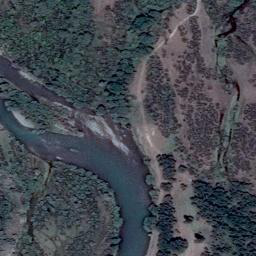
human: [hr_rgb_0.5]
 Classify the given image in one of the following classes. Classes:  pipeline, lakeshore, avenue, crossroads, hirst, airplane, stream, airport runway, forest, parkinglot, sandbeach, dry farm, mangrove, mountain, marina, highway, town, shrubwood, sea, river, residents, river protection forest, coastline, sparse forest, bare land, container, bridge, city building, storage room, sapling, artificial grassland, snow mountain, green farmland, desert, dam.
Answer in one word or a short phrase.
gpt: river